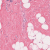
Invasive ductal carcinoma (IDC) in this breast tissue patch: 0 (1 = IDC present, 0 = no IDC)